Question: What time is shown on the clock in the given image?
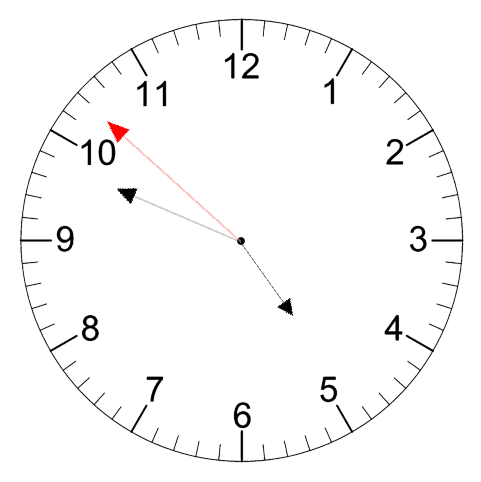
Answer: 04:48:52